Aerial crown-view tile of a tropical tree (Barro Colorado Island, Panama), acquired 20240813:
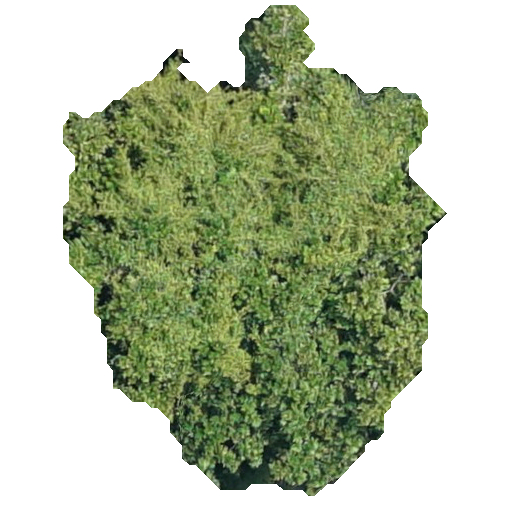
Species: Anacardium excelsum
GBIF accepted scientific name: Anacardium excelsum
Crown area: 190.649 m²